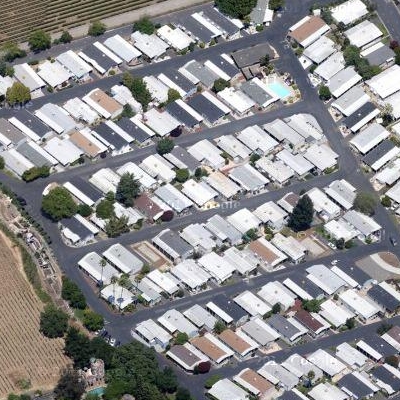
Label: Resident